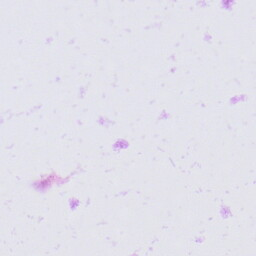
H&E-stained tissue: Prostate